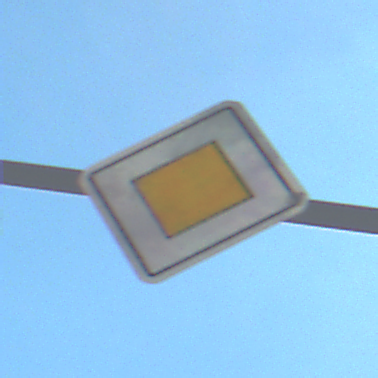
Verkehrszeichen: Vorfahrtsstrasse
Umgebung: Outdoor, Nature
Tageszeit: Midday
Wetter: PartlyCloudy
Licht: Natural
Jahreszeit: Autumn
Kontrast: HighContrast